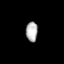
Tissue: skin
Cell type: Epithelial cells
Senescence score: 0.27
Nuclear area (px): 224
Mean DAPI intensity: 181.393